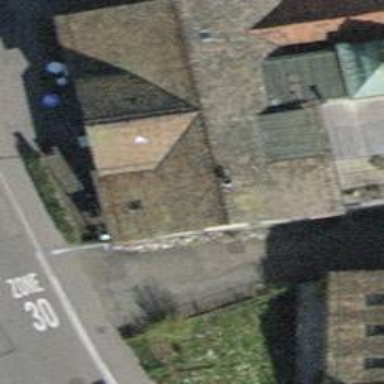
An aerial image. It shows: Restaurant.